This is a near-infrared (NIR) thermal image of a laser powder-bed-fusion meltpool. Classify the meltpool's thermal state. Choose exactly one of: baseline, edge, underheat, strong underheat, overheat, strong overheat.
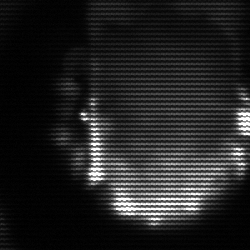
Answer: baseline